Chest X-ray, AP view. Patient: 47 years old, sex F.
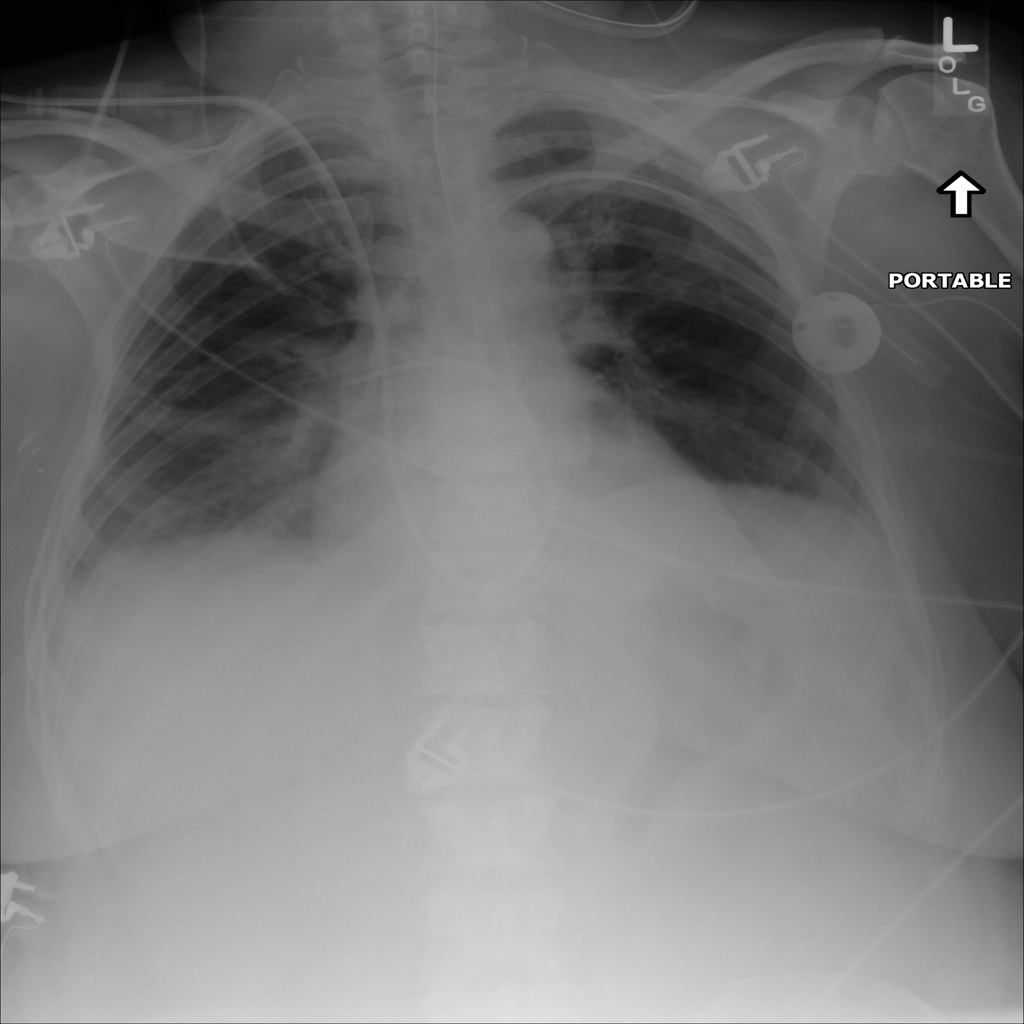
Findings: No Finding